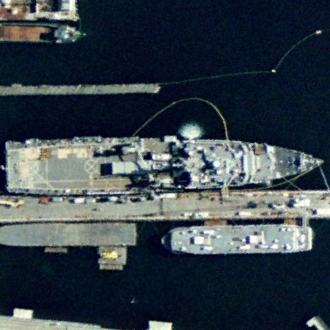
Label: combat